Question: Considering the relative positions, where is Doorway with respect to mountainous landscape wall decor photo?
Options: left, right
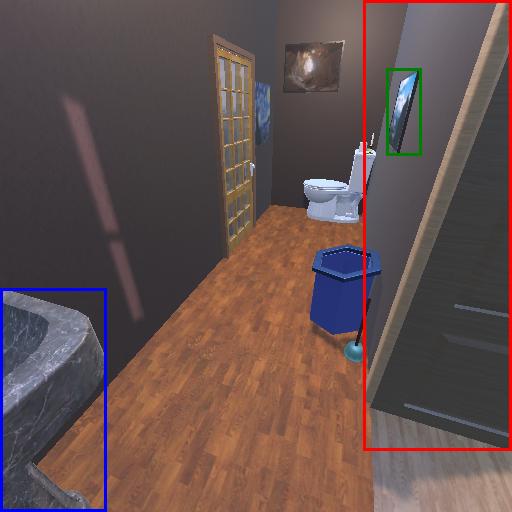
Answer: left